Question: For a while now I am developing a JSP-System and fortunately I never had any bigger issues transferring the "Umlaute" such as 'a', 'o', 'u' and 'ss'.
Now after a while I updated my NetBeans to Nightly Build 201311070001 (Together with a Tomcat 7.0.41) and suddenly everything is just messed up...
I am not sure if the problem occurred only because of the update but I have no other event in mind...
My HTML/JS looks like:
'''
<button onclick="
alert(encodeURIComponent(document.getElementById('Comment').value));
window.location.href = '/Proj/filter/MB/CreateMB.jsp
?Num='
+ encodeURIComponent(document.getElementById('Num').value)
+ '&amp;Comment='
+ encodeURIComponent(document.getElementById('Comment').value)">
Create New MB
</button>
'''
To determine whether the Error occurs because of the JavaScript I added this alert(...).
Now I enter the following in the field:
> Test aouss {cu]
(The last letters don't appear in German, but I'd like to test even the worst case)
The alert() returns something I might have expected (due to the encodeURIComponent):
> Test%20%C3%A4%C3%B6%C3%BC%C3%9F%20%7B%C3%A7%C7%98%5D
Now I debug the output on the Server:
> Test aoua {cC]
Quite obvious something went wrong... Usually the JSP should have encoded everything on its own. Of course this nonsense gets directly into the database...
A whole bunch of new encoding problems appeared as well. In the database I have the correct value:
> PA-Schnur
but my code
'''
StringEscapeUtils.escapeHtml(d.getMethod())
'''
returns
> PA?-Schnur
By now it worked, suddenly the behavior changed.
Of course most of the functionality is sourced out into Java-Beans still the jsp-files kept their:
'''
<%@page contentType="text/html" pageEncoding="UTF-8"%>
'''
As the IDE kept the same encoding:

I'm just unable to figure out where the problem is coming from. Either it is the new IDE or during the installation it might have affected the Tomcat-Server. Has someone made similar experiences? What can I do about it?
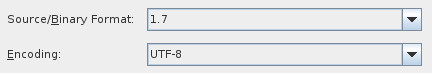
Answer: Well, I don't want to call this a solution, but I have to admit it works.
Also that I don't know how and why.
I just deinstalled NetBeans, deleted the Server and reinstalled it. I kept the old server configs archived, so if anyone is interested in solving this issue, I can deliver...